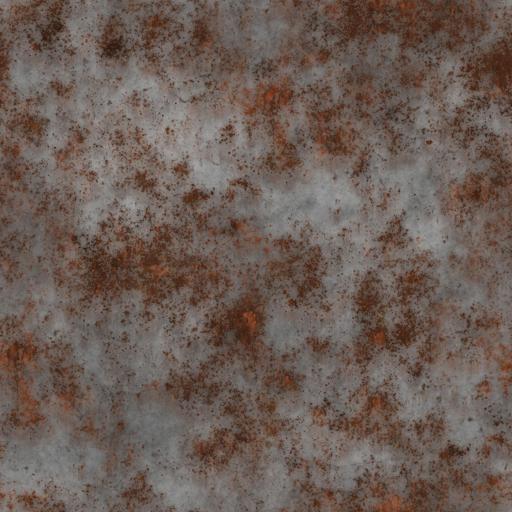
Tags: leaks metal old rust rusty spots steel